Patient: sex F, age 54
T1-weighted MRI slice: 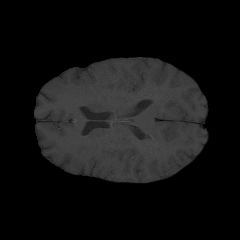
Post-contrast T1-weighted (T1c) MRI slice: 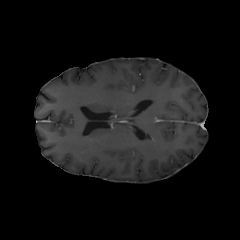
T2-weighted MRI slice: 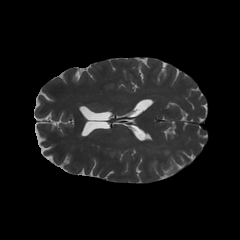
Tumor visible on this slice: no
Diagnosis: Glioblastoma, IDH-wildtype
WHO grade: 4